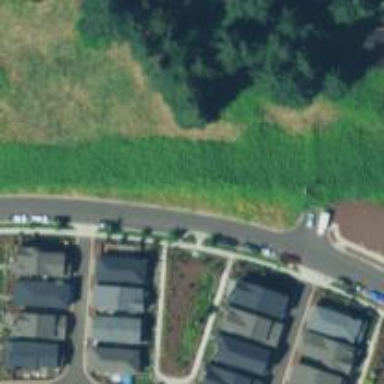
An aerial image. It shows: Residential road with sidewalk on the left.